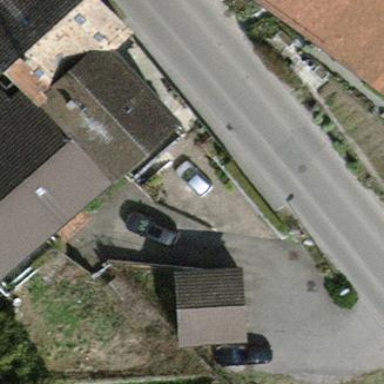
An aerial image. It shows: Terrace building.